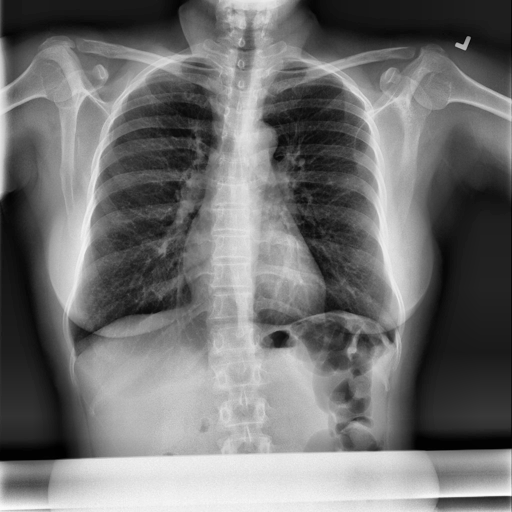
Finding: NORMAL